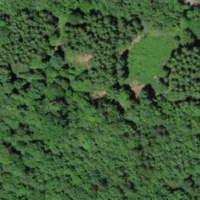
EUNIS habitat code: 43
Species observed at this site:
Euphorbia cyparissias
Lonicera acuminata
Cirsium arvense